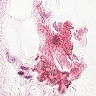
Metastatic tissue present: no